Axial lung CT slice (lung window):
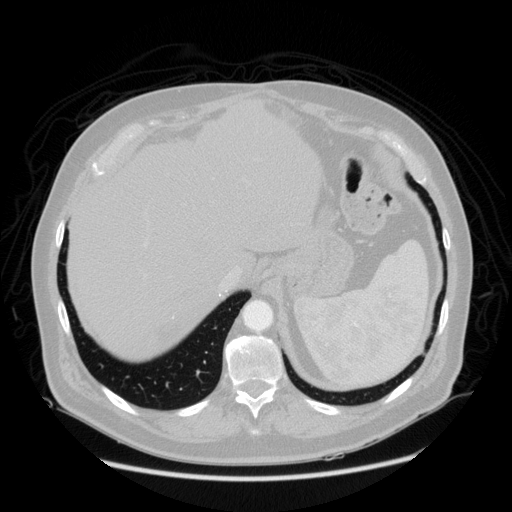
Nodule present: no